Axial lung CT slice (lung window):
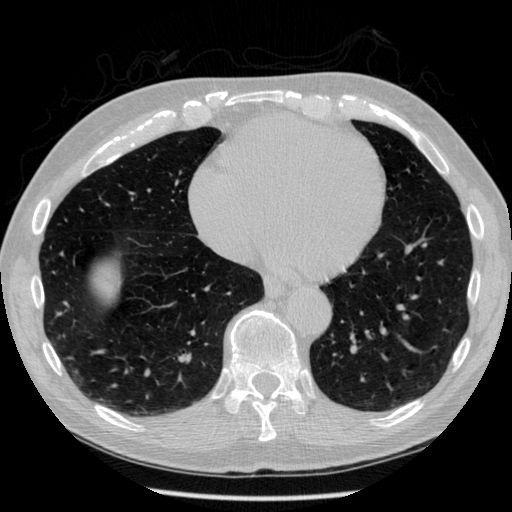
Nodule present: no